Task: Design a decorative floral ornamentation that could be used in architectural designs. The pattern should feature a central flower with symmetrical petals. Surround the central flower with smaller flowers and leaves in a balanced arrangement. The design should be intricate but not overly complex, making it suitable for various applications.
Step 1198:
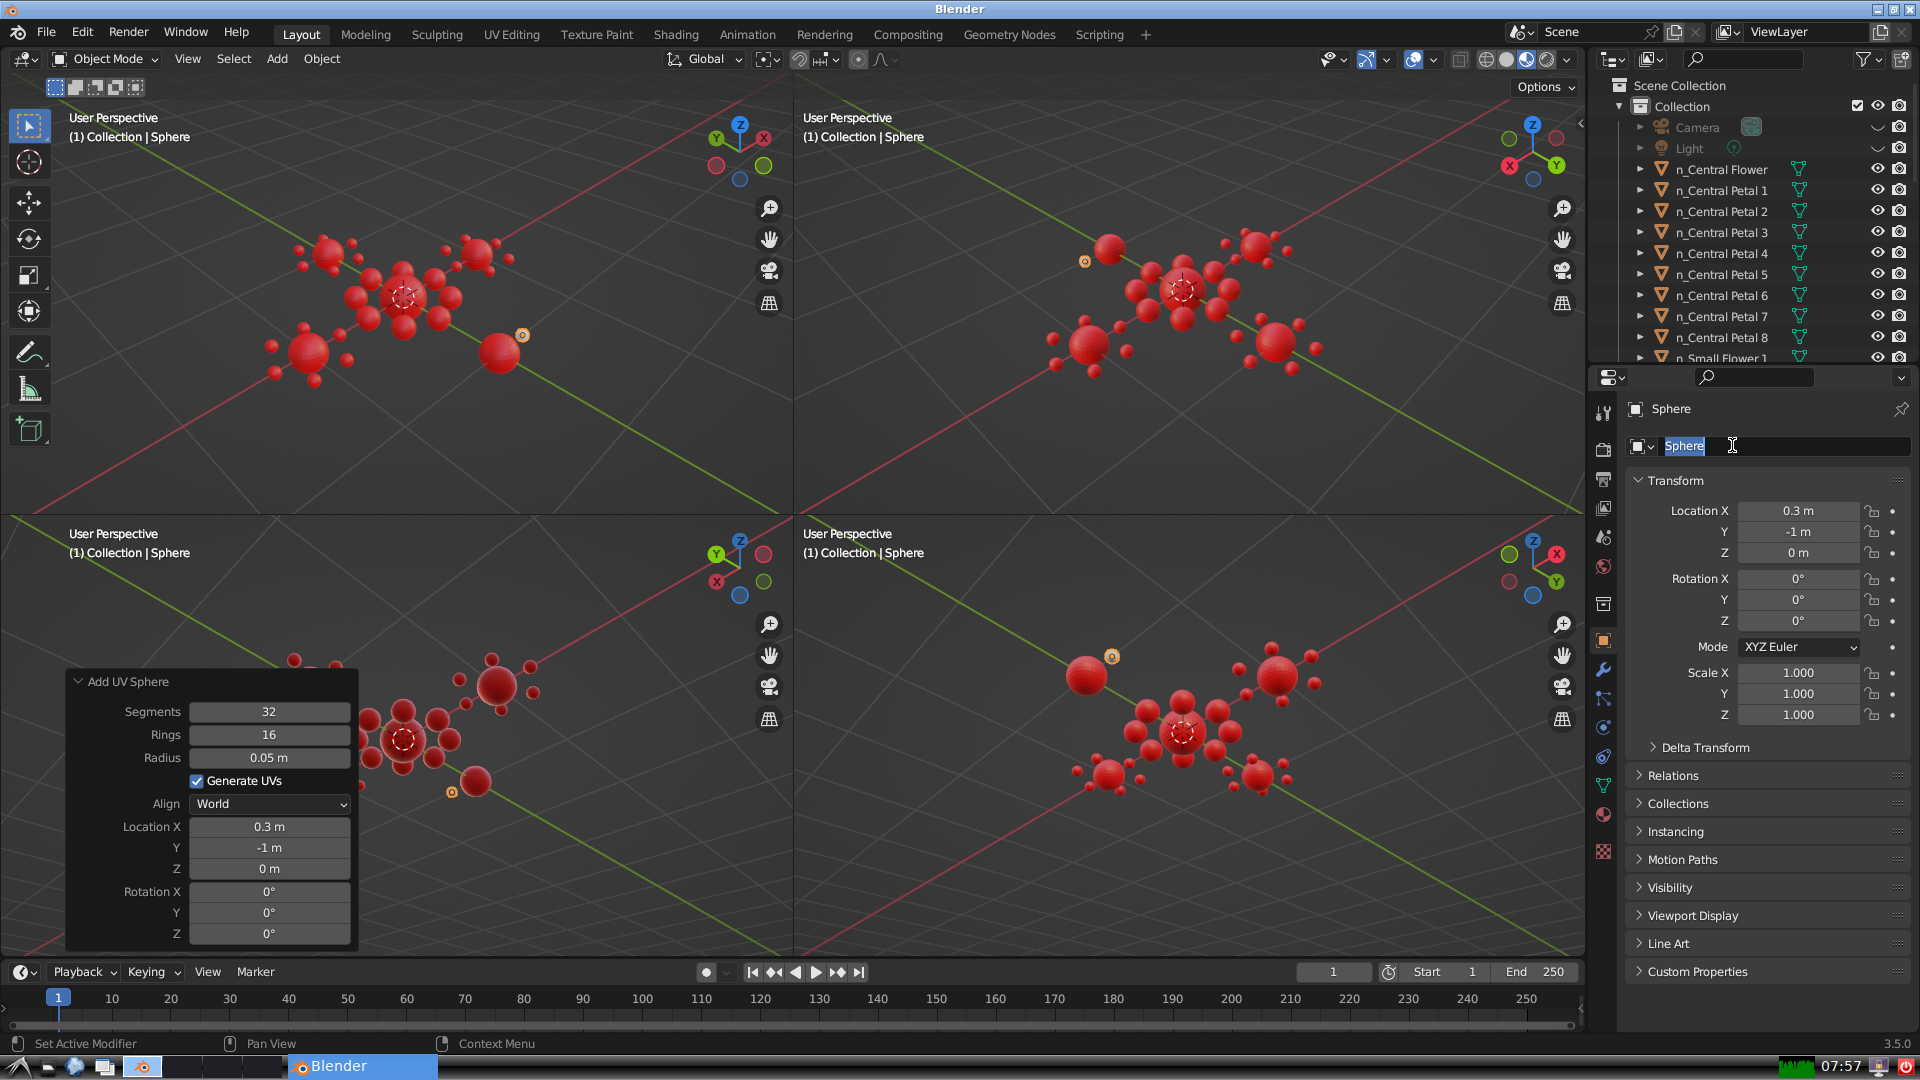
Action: input_text: n_Small Petal 4-1